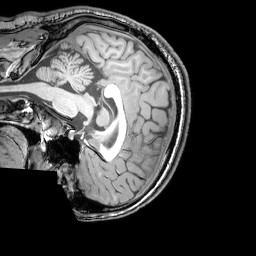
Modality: T1w
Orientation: sagittal
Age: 25
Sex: male
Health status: healthy
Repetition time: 0.081 s
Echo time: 0.037 s